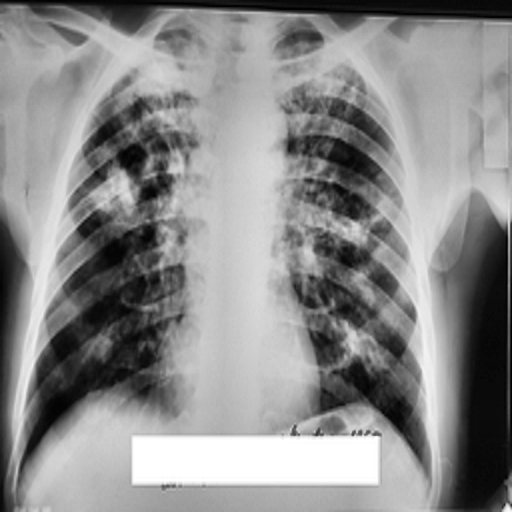
Finding: TUBERCULOSIS